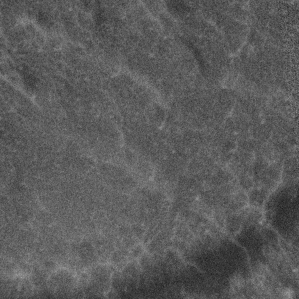
Label: frost